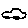
Label: car